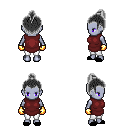
a pixel art fantasy rpg character, female body template, dark elf, purple skin, maroon tunic, white pants, gray short topknot hairstyle, gold gloves, black slippers, four views (front, back, left, right), 2x2 character sprite sheet, small pixel art, hard edges, no anti-aliasing